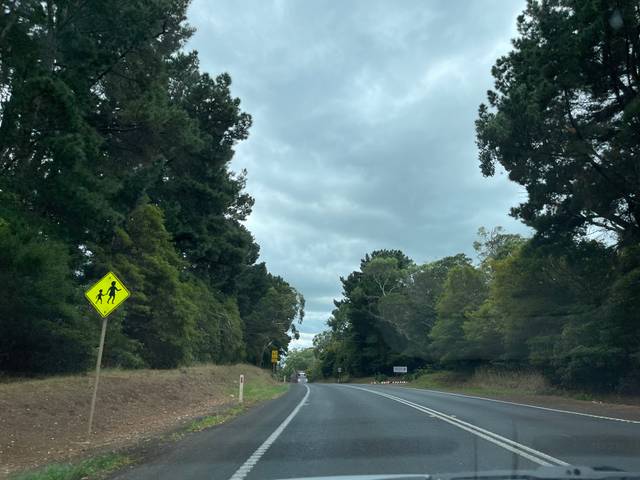
Region: Australia
Coordinates: -38.285, 141.614